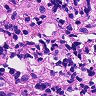
Metastatic tissue present: no